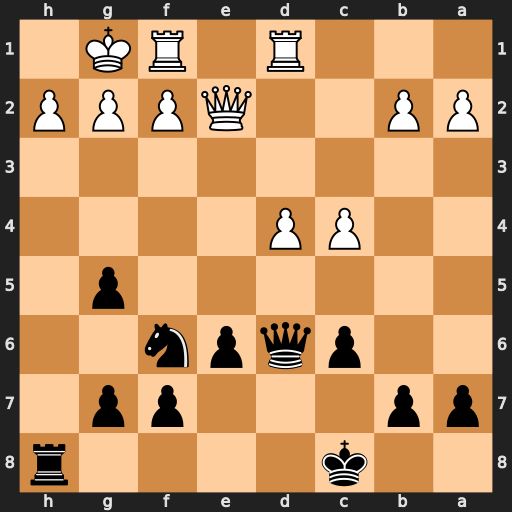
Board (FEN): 2k4r/pp3pp1/2pqpn2/6p1/2PP4/8/PP2QPPP/3R1RK1
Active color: b
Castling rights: -
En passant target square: -
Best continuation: Qxh2#